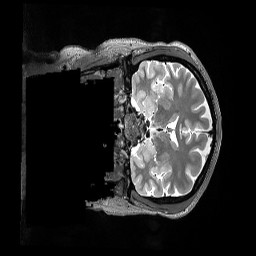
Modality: T2w
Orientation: coronal
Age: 41
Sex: female
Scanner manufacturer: siemens
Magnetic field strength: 3 T
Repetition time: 3.2 s
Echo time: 0.562 s